Question: I tried inserting array of input fields with nested foreach.if i provide one value for one field it works fine but if i provide more than one field the inserting operation repeats for 8 times
PHP:
'''
if ($_POST['fields']) {
//get last inserted userid
$inserted_user_id =mysql_insert_id();
//Loop through added fields
foreach ( $_POST['fields'] as $key=>$value ) {
foreach ( $_POST['fields1'] as $key=>$value1 ) {
foreach ( $_POST['fields2'] as $key=>$value2 ) {
foreach ( $_POST['fields3'] as $key=>$value3 ) {
$inserted_website_id = 1;
//Insert into users_websites_link table
$sql_users_website = sprintf("INSERT INTO users_websites_link
(UserID, CameraID,make, model ,serial,description2) VALUES
('%s','%s','%s','%s','%s','%s')",
mysql_real_escape_string($inserted_user_id),
mysql_real_escape_string($inserted_website_id),
mysql_real_escape_string($value),
mysql_real_escape_string($value1),
mysql_real_escape_string($value2),
mysql_real_escape_string($value3) );
$result_users_website = mysql_query($sql_users_website);
}
}
}
}
}
else {
//No additional fields added by user
}
'''
Input:
1.Make:cam model:mac serial:rak
2.Make:cam model:mac serial:dam
but the result obtained is
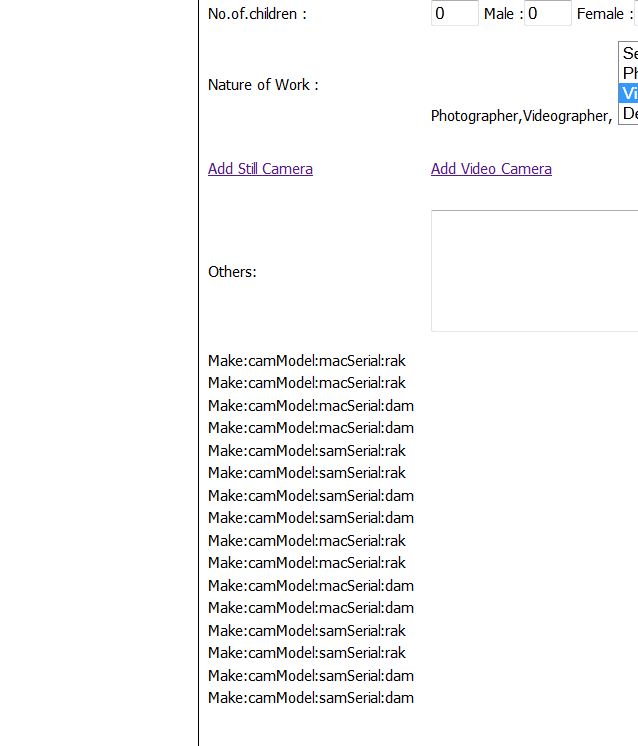
Answer: Try:
'''
foreach ( $_POST['fields'] as $key=>$value ) {
$value1 = $_POST['fields1'][$key];
$value2 = $_POST['fields2'][$key];
$value3 = $_POST['fields3'][$key];
$inserted_website_id = 1;
//Insert into users_websites_link table
$sql_users_website = sprintf("INSERT INTO users_websites_link (UserID, CameraID,make, model ,serial,description2) VALUES ('%s','%s','%s','%s','%s','%s')",
mysql_real_escape_string($inserted_user_id),
mysql_real_escape_string($inserted_website_id),
mysql_real_escape_string($value),
mysql_real_escape_string($value1),
mysql_real_escape_string($value2),
mysql_real_escape_string($value3) );
$result_users_website = mysql_query($sql_users_website);
}
'''